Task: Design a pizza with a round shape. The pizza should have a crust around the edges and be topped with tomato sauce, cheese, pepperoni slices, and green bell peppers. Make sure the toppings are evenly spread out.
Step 108:
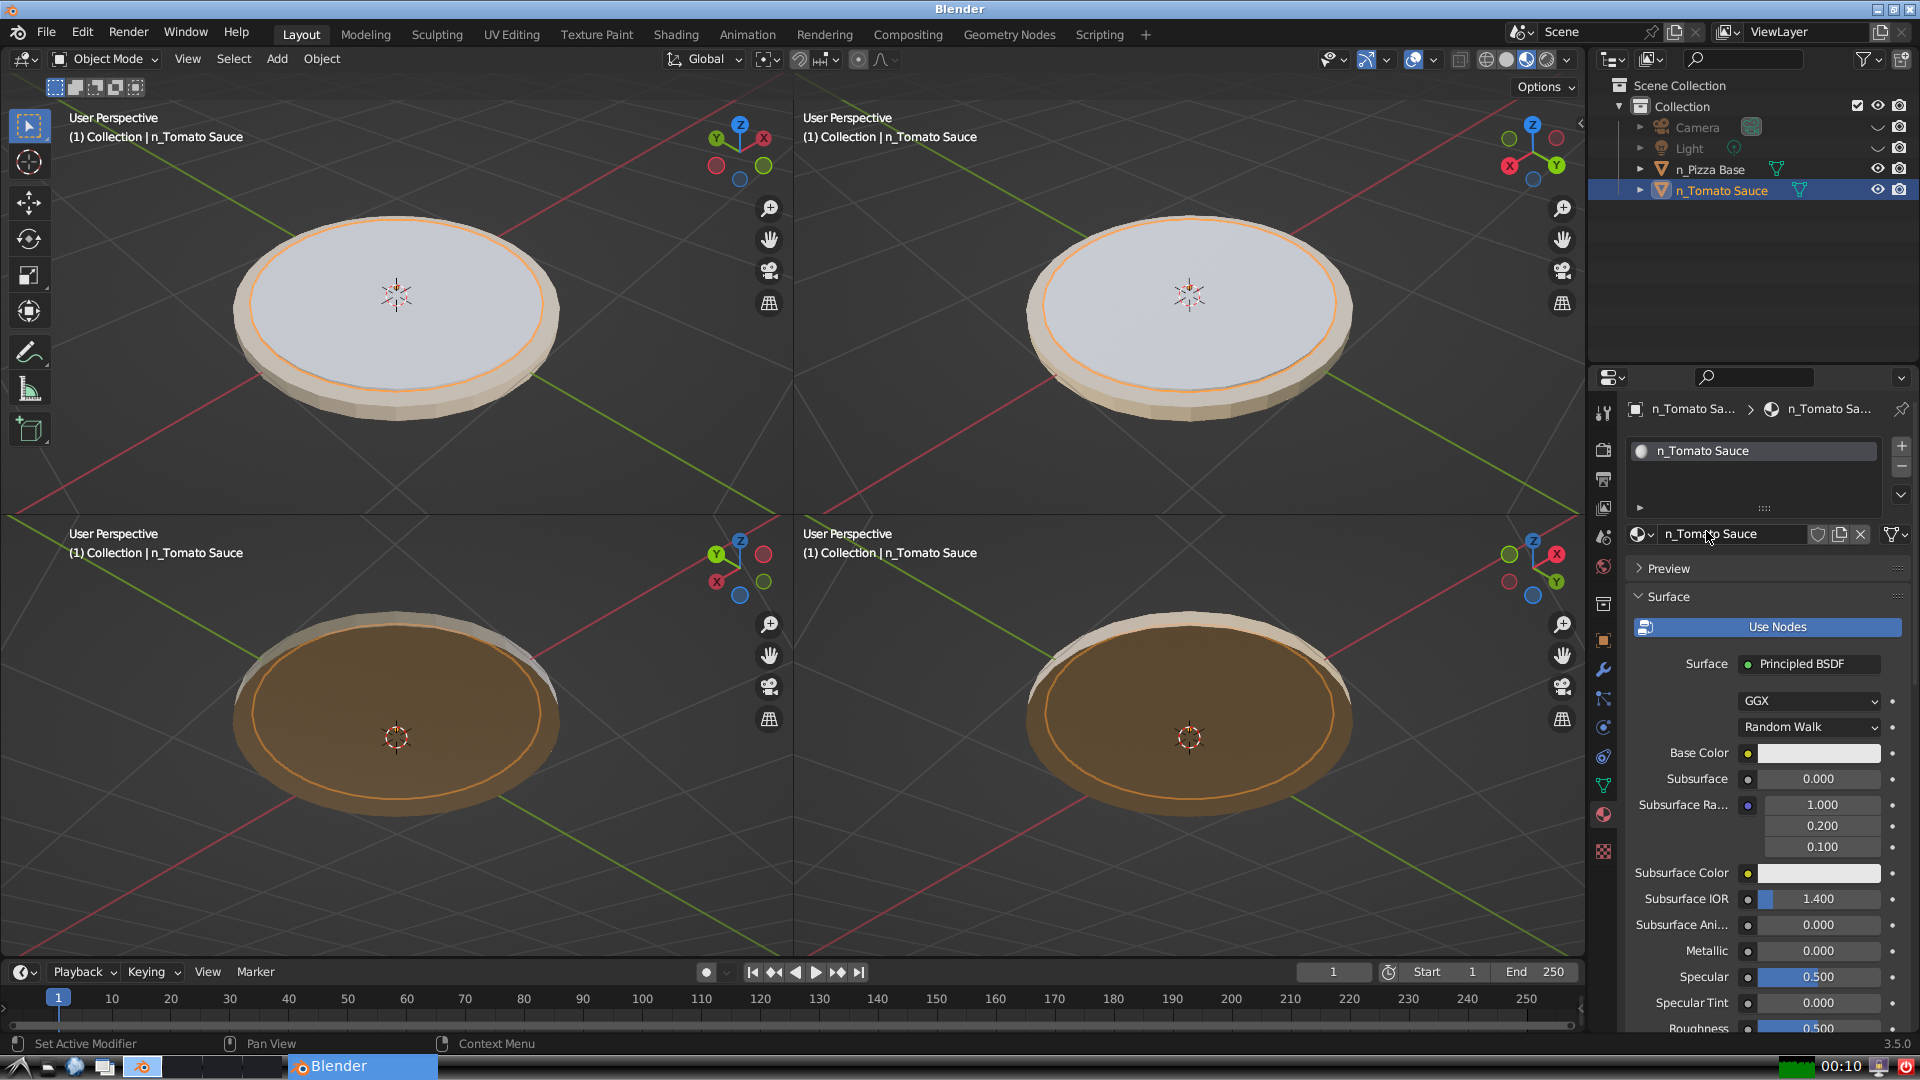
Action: {"mouse_move": [1816, 750]}